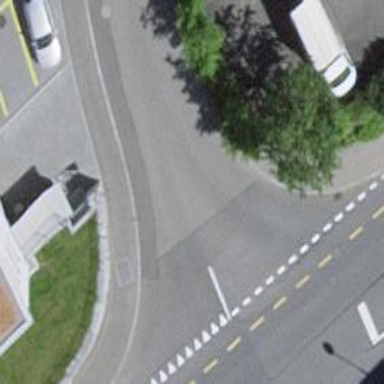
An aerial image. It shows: Unmarked crossing on the road.